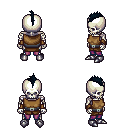
a pixel art fantasy rpg character, male body template, skeleton, leather chest armor, magenta pants, raven mohawk hairstyle, cloth bracers, metal boots, four views (front, back, left, right), 2x2 character sprite sheet, small pixel art, hard edges, no anti-aliasing